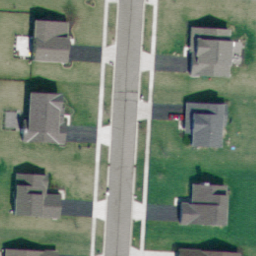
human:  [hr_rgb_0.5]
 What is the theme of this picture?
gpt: medium residential

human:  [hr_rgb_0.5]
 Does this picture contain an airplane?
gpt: no

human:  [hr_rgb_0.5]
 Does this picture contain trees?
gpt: yes

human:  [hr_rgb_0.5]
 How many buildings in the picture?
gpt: six

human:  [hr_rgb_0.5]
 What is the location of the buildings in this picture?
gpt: left and right